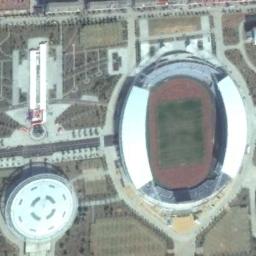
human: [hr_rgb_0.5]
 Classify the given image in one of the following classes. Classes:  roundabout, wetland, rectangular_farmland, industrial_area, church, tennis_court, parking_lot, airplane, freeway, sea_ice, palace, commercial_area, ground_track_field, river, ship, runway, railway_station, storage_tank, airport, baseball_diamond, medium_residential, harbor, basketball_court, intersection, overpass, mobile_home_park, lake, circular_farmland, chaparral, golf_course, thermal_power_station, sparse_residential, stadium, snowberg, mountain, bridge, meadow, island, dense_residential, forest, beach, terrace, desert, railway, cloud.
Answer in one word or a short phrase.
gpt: stadium